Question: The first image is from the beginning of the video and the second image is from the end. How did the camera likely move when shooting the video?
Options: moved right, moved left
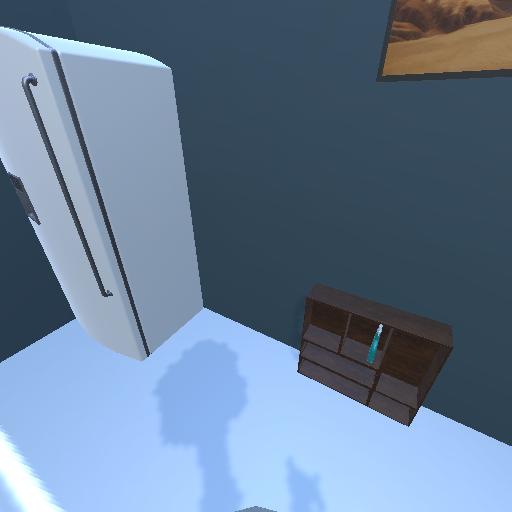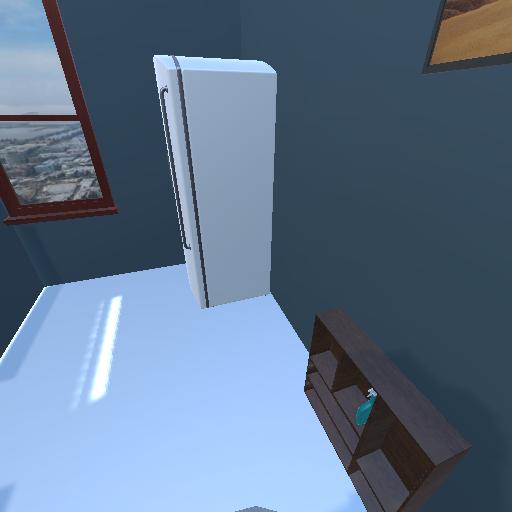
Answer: moved right